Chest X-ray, PA view. Patient: 35 years old, sex M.
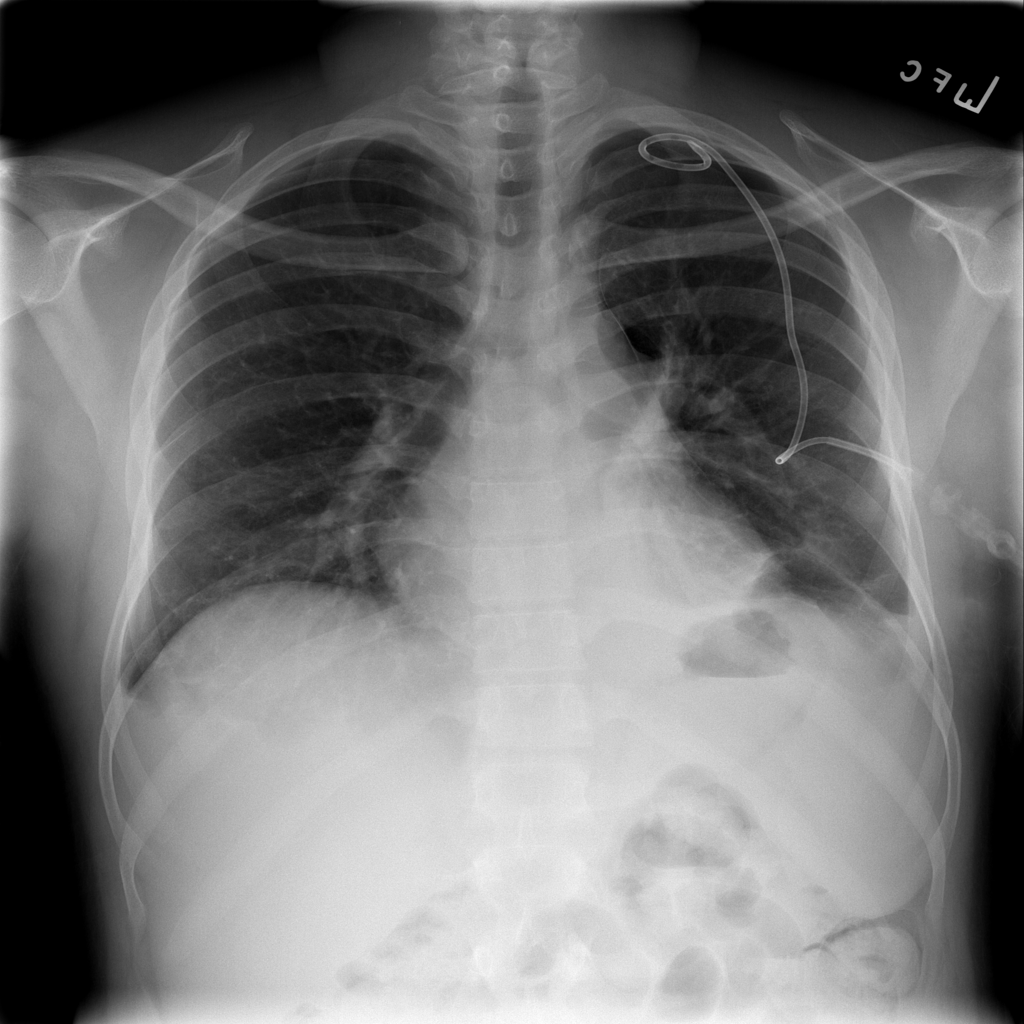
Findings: No Finding